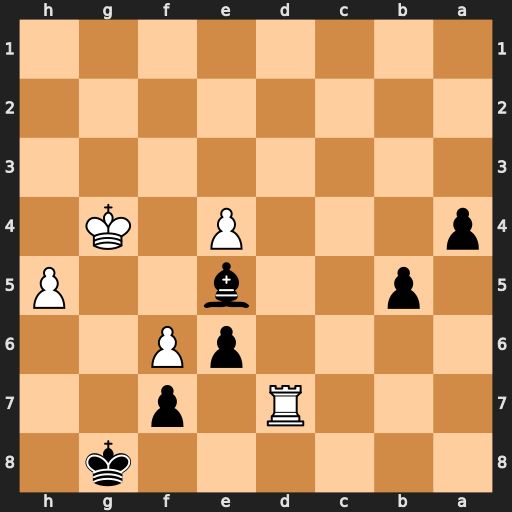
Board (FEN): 6k1/3R1p2/4pP2/1p2b2P/p3P1K1/8/8/8
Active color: b
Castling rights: -
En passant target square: -
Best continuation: a3 Ra7 b4 Kg5 Bd4